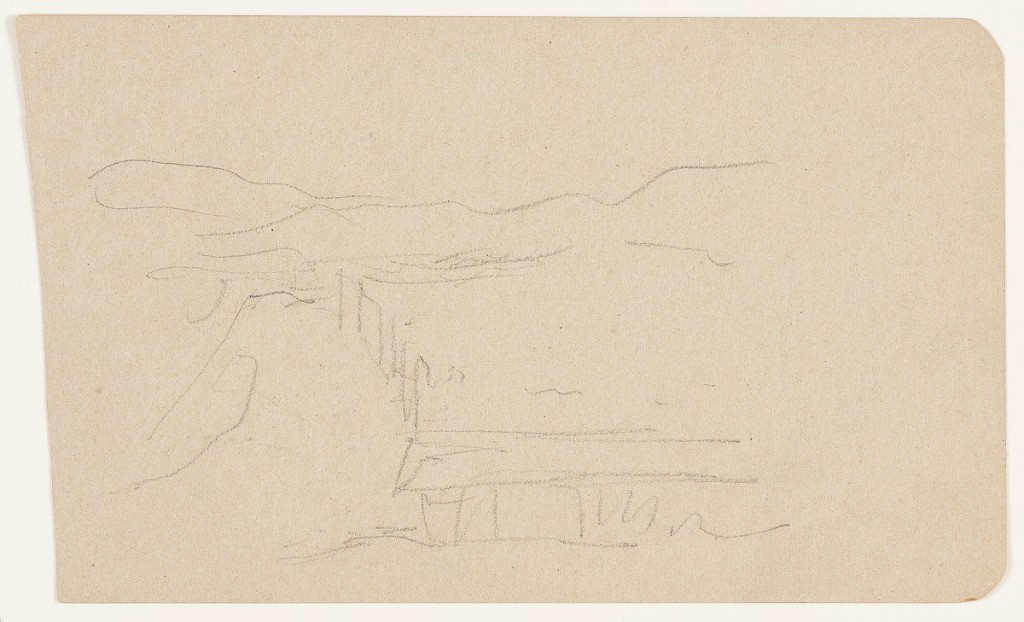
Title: Mountain Landscape, Mexico
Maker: Frederic Edwin Church, American, 1826–1900
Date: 1892-93
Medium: Graphite on light brown wove paper
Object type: Drawing
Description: Landscape sketch showing a loose, indistinct view of a mountainous landscape in Mexico. In the foreground, cliffs or ridges are visible, which extend into the middle distance. This portion of the composition is unclear. In the background, a loosely rendered, rolling mountain range forms an undulating horizon.